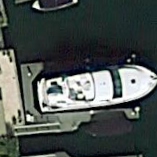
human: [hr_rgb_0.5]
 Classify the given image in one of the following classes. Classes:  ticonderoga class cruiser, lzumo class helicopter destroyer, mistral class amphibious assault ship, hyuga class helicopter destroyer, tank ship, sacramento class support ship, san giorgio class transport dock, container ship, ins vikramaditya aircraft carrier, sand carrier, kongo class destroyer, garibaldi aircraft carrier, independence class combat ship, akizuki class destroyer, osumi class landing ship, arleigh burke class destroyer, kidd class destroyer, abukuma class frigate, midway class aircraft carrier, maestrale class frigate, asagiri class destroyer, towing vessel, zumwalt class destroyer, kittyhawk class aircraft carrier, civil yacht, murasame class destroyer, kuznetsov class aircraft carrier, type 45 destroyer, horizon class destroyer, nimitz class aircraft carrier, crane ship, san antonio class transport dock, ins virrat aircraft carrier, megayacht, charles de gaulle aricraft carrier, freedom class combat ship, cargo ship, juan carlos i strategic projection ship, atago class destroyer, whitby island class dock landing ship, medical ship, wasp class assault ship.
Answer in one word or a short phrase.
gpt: Civil yacht